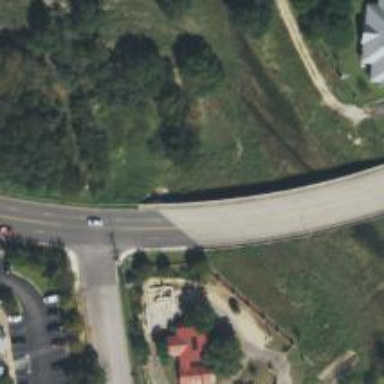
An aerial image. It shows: Secondary road crossing bridge with asphalt surface.